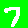
Digit: 7